【题型】填空题　【知识点】解析几何　【难度】easy
已知椭圆$C_1:\dfrac{x^2}{4}+\dfrac{y^2}{b^2}=1(0<b<2)$的离心率为$\dfrac{1}{2}$，$F_1$和$F_2$是$C_1$的左右焦点，$P$是$C_1$上的动点，点$Q$在线段$F_1P$的延长线上，$|PQ|=|PF_2|$，点$Q$的轨迹为$C_2$，线段$F_2Q$的垂直平分线交$C_2$于$A$，$B$两点，则$|AB|$的最小值是\underline{\quad\quad}.
【解答】
\vspace{8pt}
\noindent
\textbf{【答案】}$2\sqrt{7}$

\vspace{3pt}
\noindent
\textbf{【分析】}根据椭圆离心率公式，求出$b^2$，再根据题设条件及椭圆的定义求得点$Q$的轨迹方程，然后利用圆的定义和性质进行求解即可.

\vspace{5pt}
\noindent
\textbf{【解析】}由条件得$\dfrac{4-b^2}{4}=\dfrac{1}{4}$，

\noindent
$\therefore b^2=3$，

\noindent
$\therefore$椭圆$C_1$的方程是$\dfrac{x^2}{4}+\dfrac{y^2}{3}=1$，

\noindent
$\therefore F_1(-1,0)$，$F_2(1,0)$.

\noindent
由于点$Q$在线段$F_1P$的延长线上，$|PQ|=|PF_2|$，

\noindent
所以$|F_1Q|=|F_1P|+|F_2P|=4$，

\noindent
$\therefore$点$Q$的轨迹$C_2$是以$F_1$为圆心，以$4$为半径的圆，方程为$(x+1)^2+y^2=16$.

\noindent
当圆心$F_1$到弦$AB$的距离最大，即当$P$为椭圆的右顶点时，$|AB|$取得最小值，在圆的方程中取$x=2$，$y=\pm\sqrt{7}$，

\noindent
所以最小值为$2\sqrt{7}$，

\noindent
故答案为：$2\sqrt{7}$.

\vspace{5pt}
\noindent
\textbf{【点睛】}关键点睛：利用椭圆的定义和圆的几何性质是解题的关键.

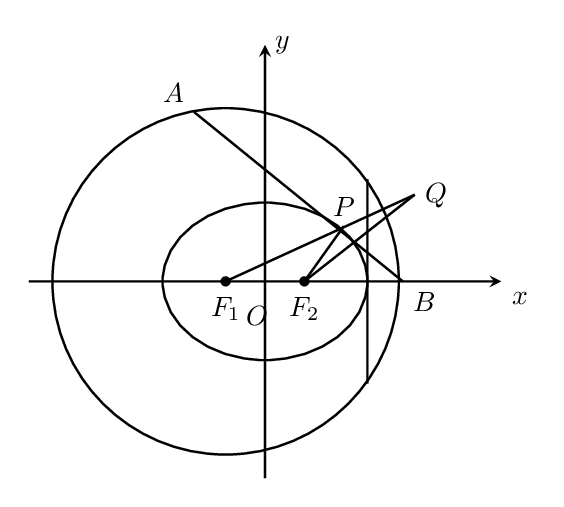